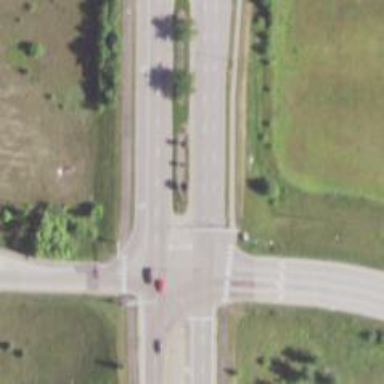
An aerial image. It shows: Crossing on the cycleway.